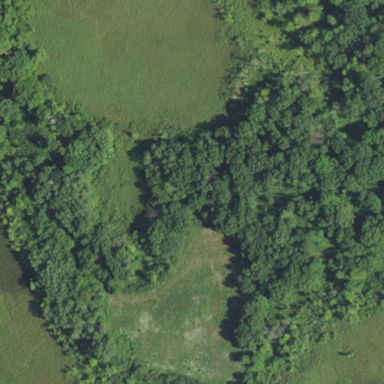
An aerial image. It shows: Swamp in wetland area.